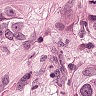
Metastatic tissue present: yes